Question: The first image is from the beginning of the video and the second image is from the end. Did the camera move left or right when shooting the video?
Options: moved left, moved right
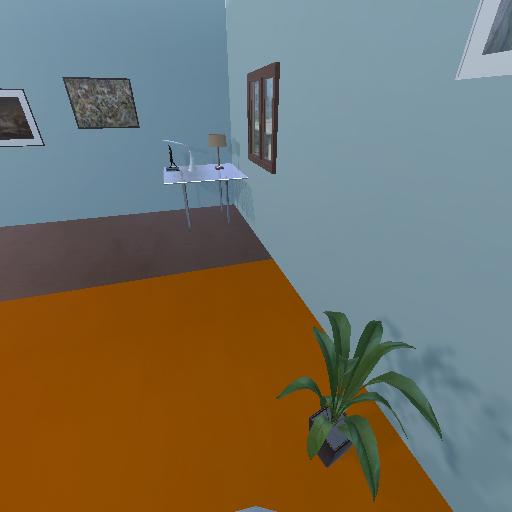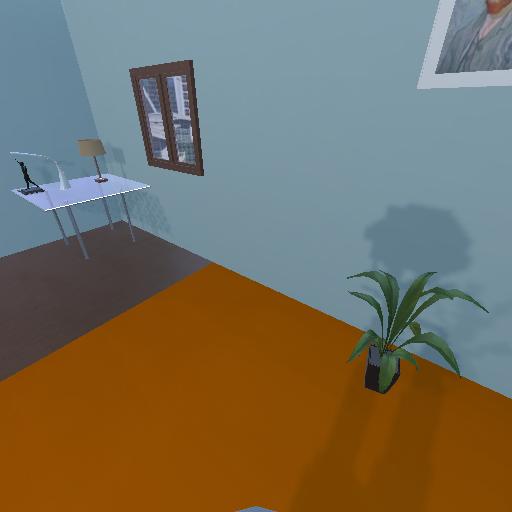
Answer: moved left